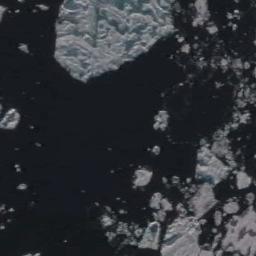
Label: sea_ice